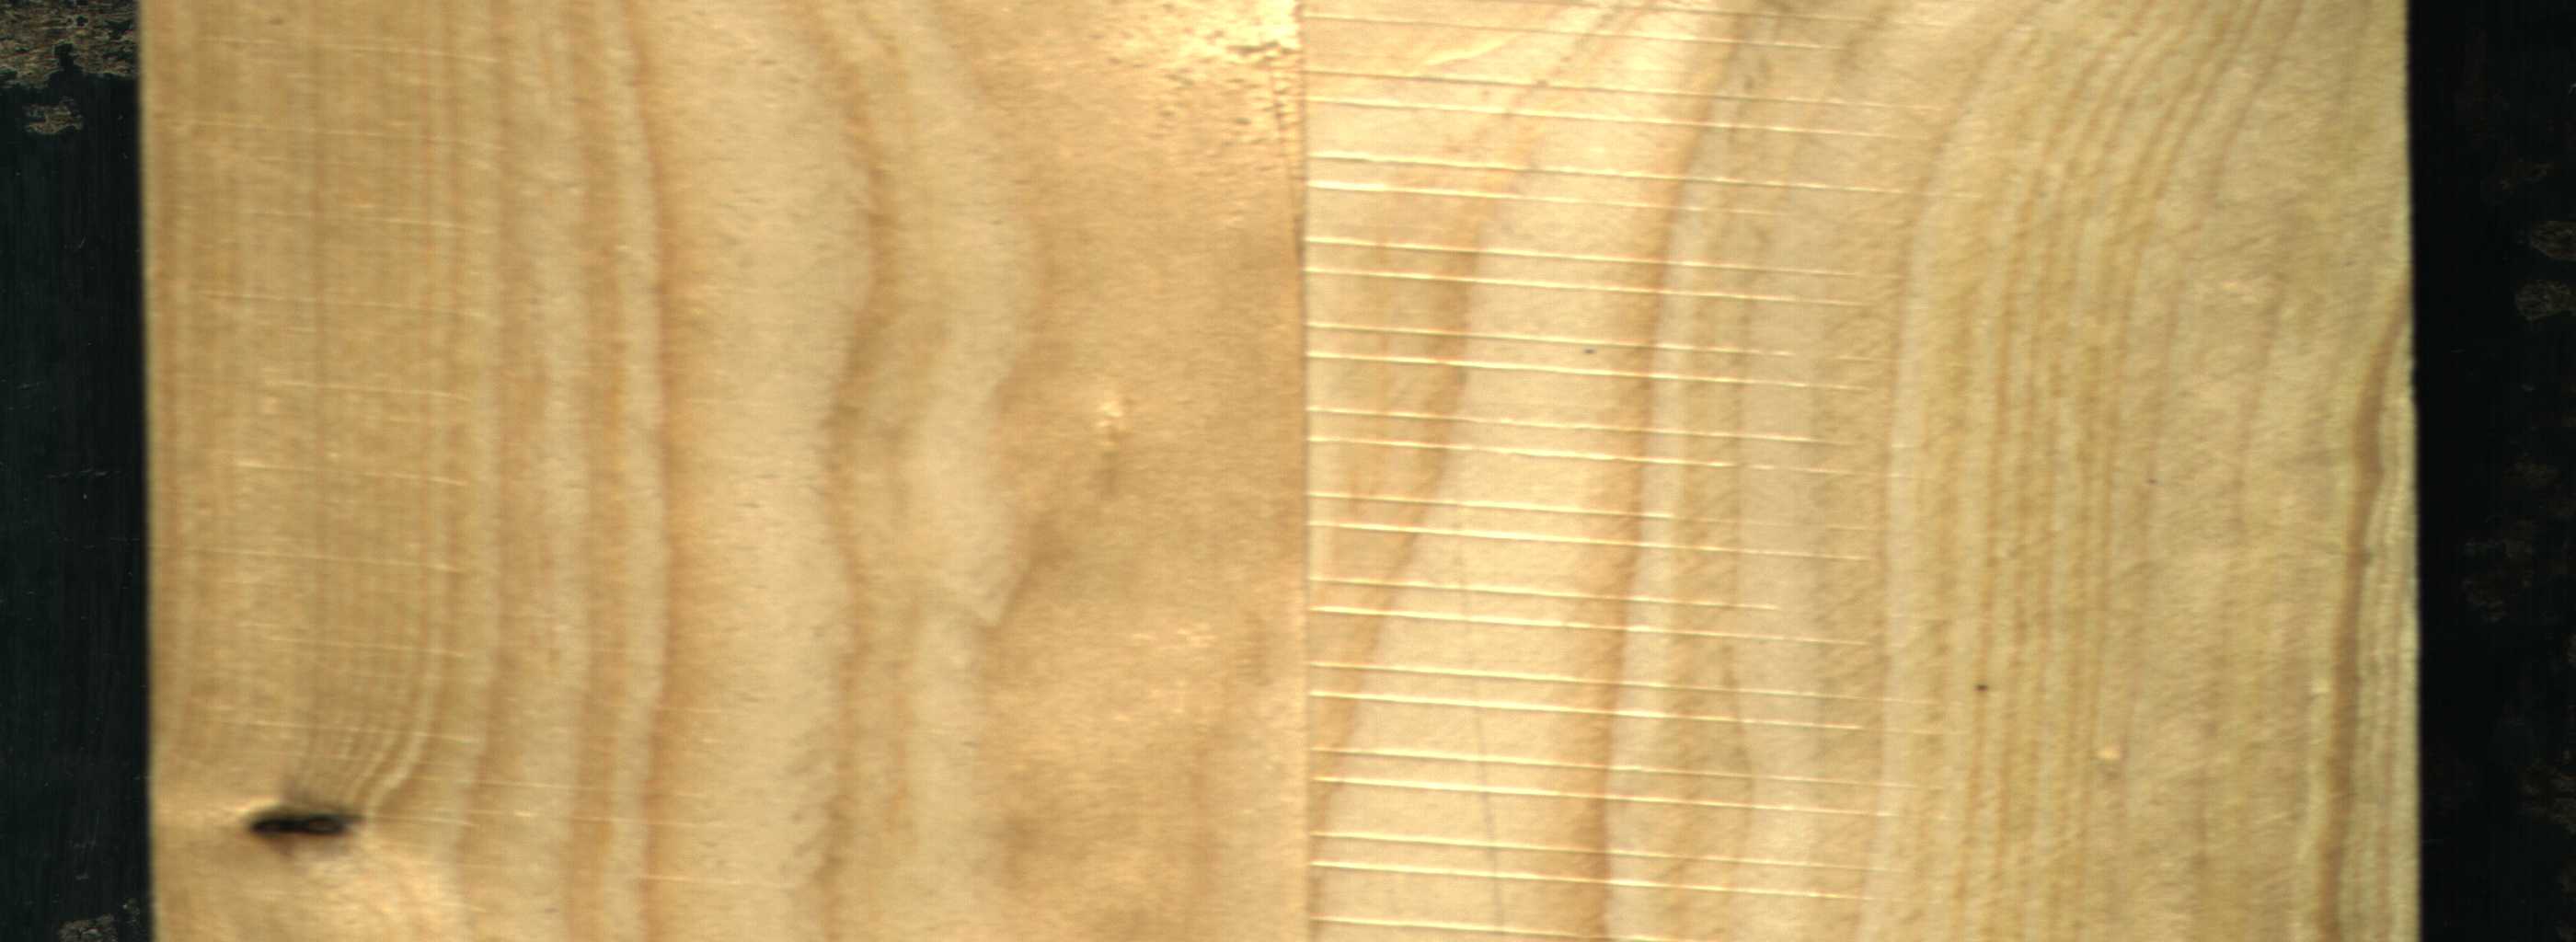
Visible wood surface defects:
Dead_Knot